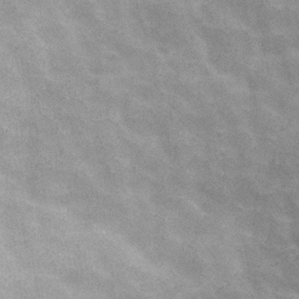
Label: frost